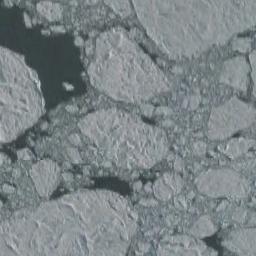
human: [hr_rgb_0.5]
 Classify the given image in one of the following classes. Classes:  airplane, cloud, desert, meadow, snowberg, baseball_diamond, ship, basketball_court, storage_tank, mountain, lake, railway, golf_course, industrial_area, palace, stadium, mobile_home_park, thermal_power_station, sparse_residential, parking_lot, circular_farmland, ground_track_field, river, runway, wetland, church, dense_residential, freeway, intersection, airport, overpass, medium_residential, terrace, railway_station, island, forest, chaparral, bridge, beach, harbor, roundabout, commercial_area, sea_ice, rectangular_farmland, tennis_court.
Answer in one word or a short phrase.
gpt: sea_ice